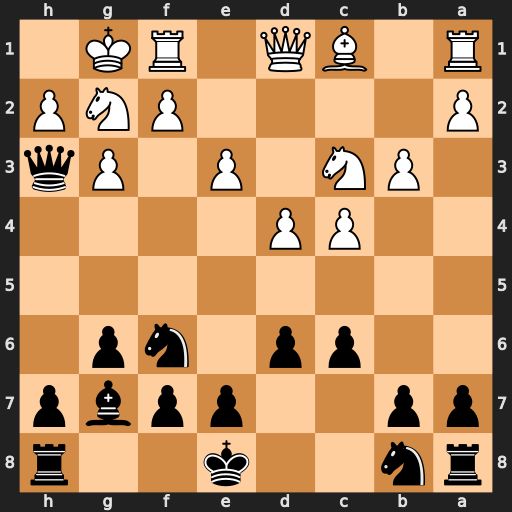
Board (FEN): rn2k2r/pp2ppbp/2pp1np1/8/2PP4/1PN1P1Pq/P4PNP/R1BQ1RK1
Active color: b
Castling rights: kq
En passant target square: -
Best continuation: Ng4 Qxg4 Qxg4